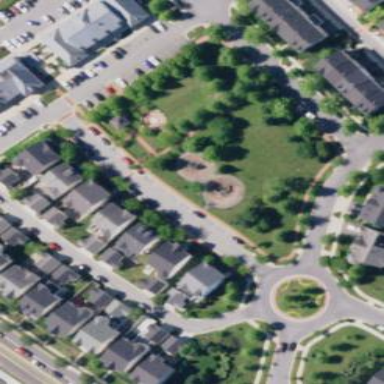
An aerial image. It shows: Village green area.